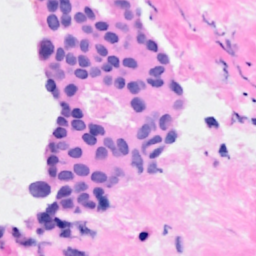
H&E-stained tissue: Breast